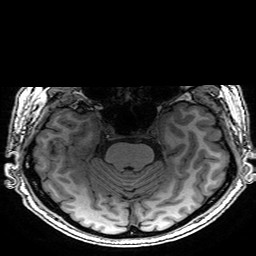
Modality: T1w
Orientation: coronal
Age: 66
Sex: male
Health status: healthy
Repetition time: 2.53 s
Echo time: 0.0034 s